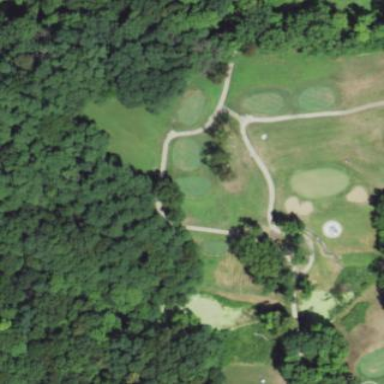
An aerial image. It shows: Area with grass used as rough in golf course.